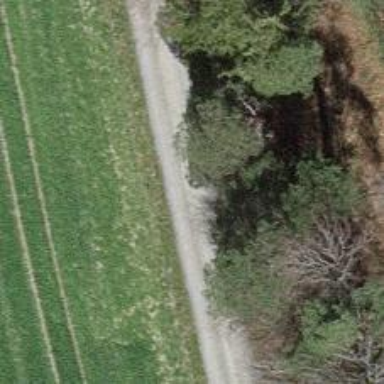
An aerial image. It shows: Gravel track with grade 2 tracktype.